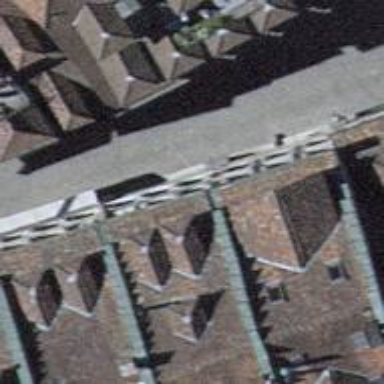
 across the apartments building. The building itself is gray in color."